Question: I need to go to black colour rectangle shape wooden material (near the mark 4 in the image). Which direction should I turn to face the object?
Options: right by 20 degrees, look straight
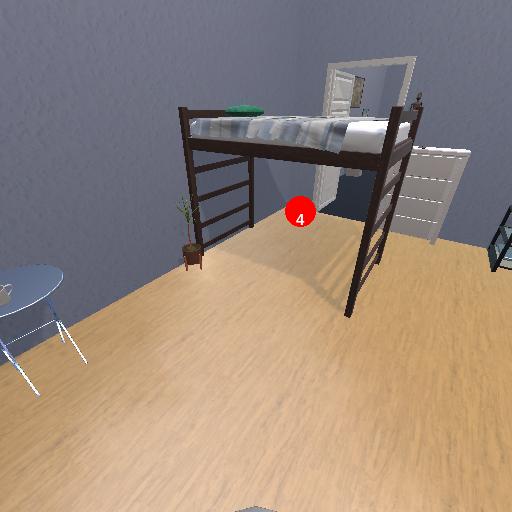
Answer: right by 20 degrees